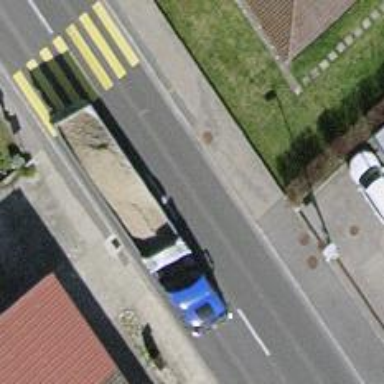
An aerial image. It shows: Bus stop with platform for public transport.